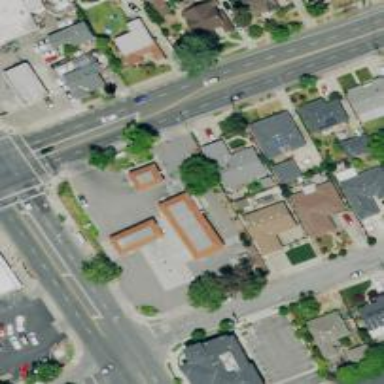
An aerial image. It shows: Convenience shop.